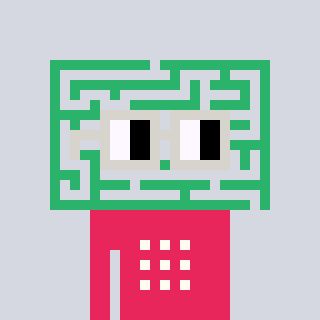
a pixel art character with square light gray glasses, a maze-shaped head and a redpinkish-colored body on a cool background